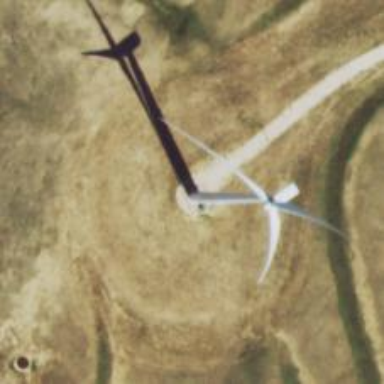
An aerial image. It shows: Wind generator powered by horizontal-axis wind turbine.